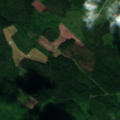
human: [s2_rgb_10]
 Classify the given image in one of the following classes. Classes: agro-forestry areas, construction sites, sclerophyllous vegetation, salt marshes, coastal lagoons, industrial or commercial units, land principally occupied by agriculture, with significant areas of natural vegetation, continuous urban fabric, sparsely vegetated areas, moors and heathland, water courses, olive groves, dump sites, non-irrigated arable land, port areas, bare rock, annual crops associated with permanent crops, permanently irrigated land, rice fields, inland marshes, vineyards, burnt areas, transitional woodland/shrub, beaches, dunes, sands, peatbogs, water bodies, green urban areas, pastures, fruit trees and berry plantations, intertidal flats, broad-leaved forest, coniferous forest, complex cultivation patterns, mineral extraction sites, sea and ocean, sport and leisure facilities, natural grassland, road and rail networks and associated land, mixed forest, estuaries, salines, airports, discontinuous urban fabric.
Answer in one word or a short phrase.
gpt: coniferous forest, mixed forest, transitional woodland/shrub